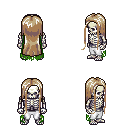
a pixel art fantasy rpg character, male body template, skeleton, green tattered cape, white pants, white blonde extra-long hairstyle, four views (front, back, left, right), 2x2 character sprite sheet, small pixel art, hard edges, no anti-aliasing